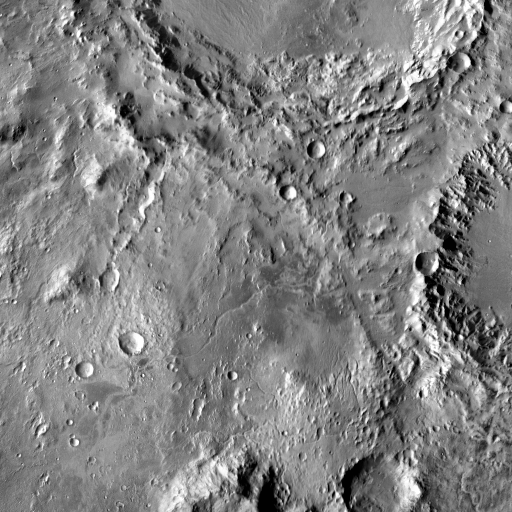
Crater classes present: Background, Other, Secondary